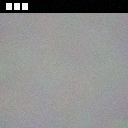
Screen state: on